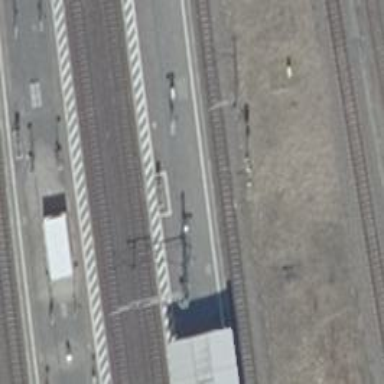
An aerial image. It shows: Railway signal.